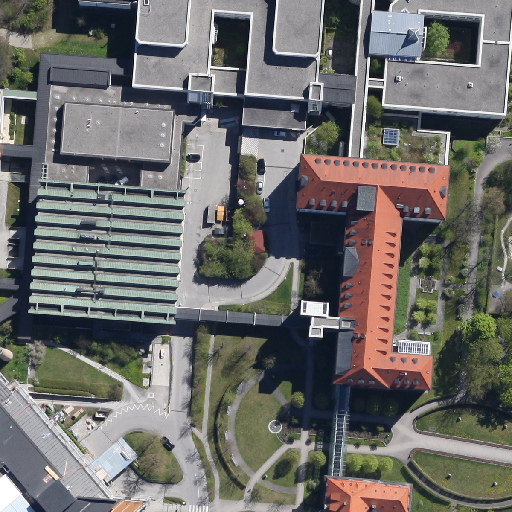
Referring expression: impervious surface